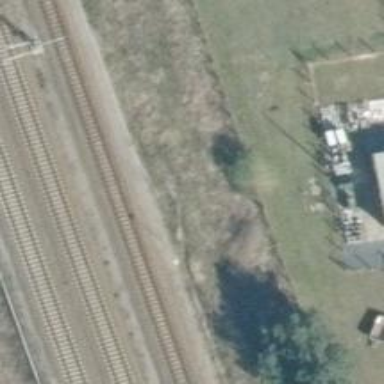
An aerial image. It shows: Railway track with contact lines for electrification.